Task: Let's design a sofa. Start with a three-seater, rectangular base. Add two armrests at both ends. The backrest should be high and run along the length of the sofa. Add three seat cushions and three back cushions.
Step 499:
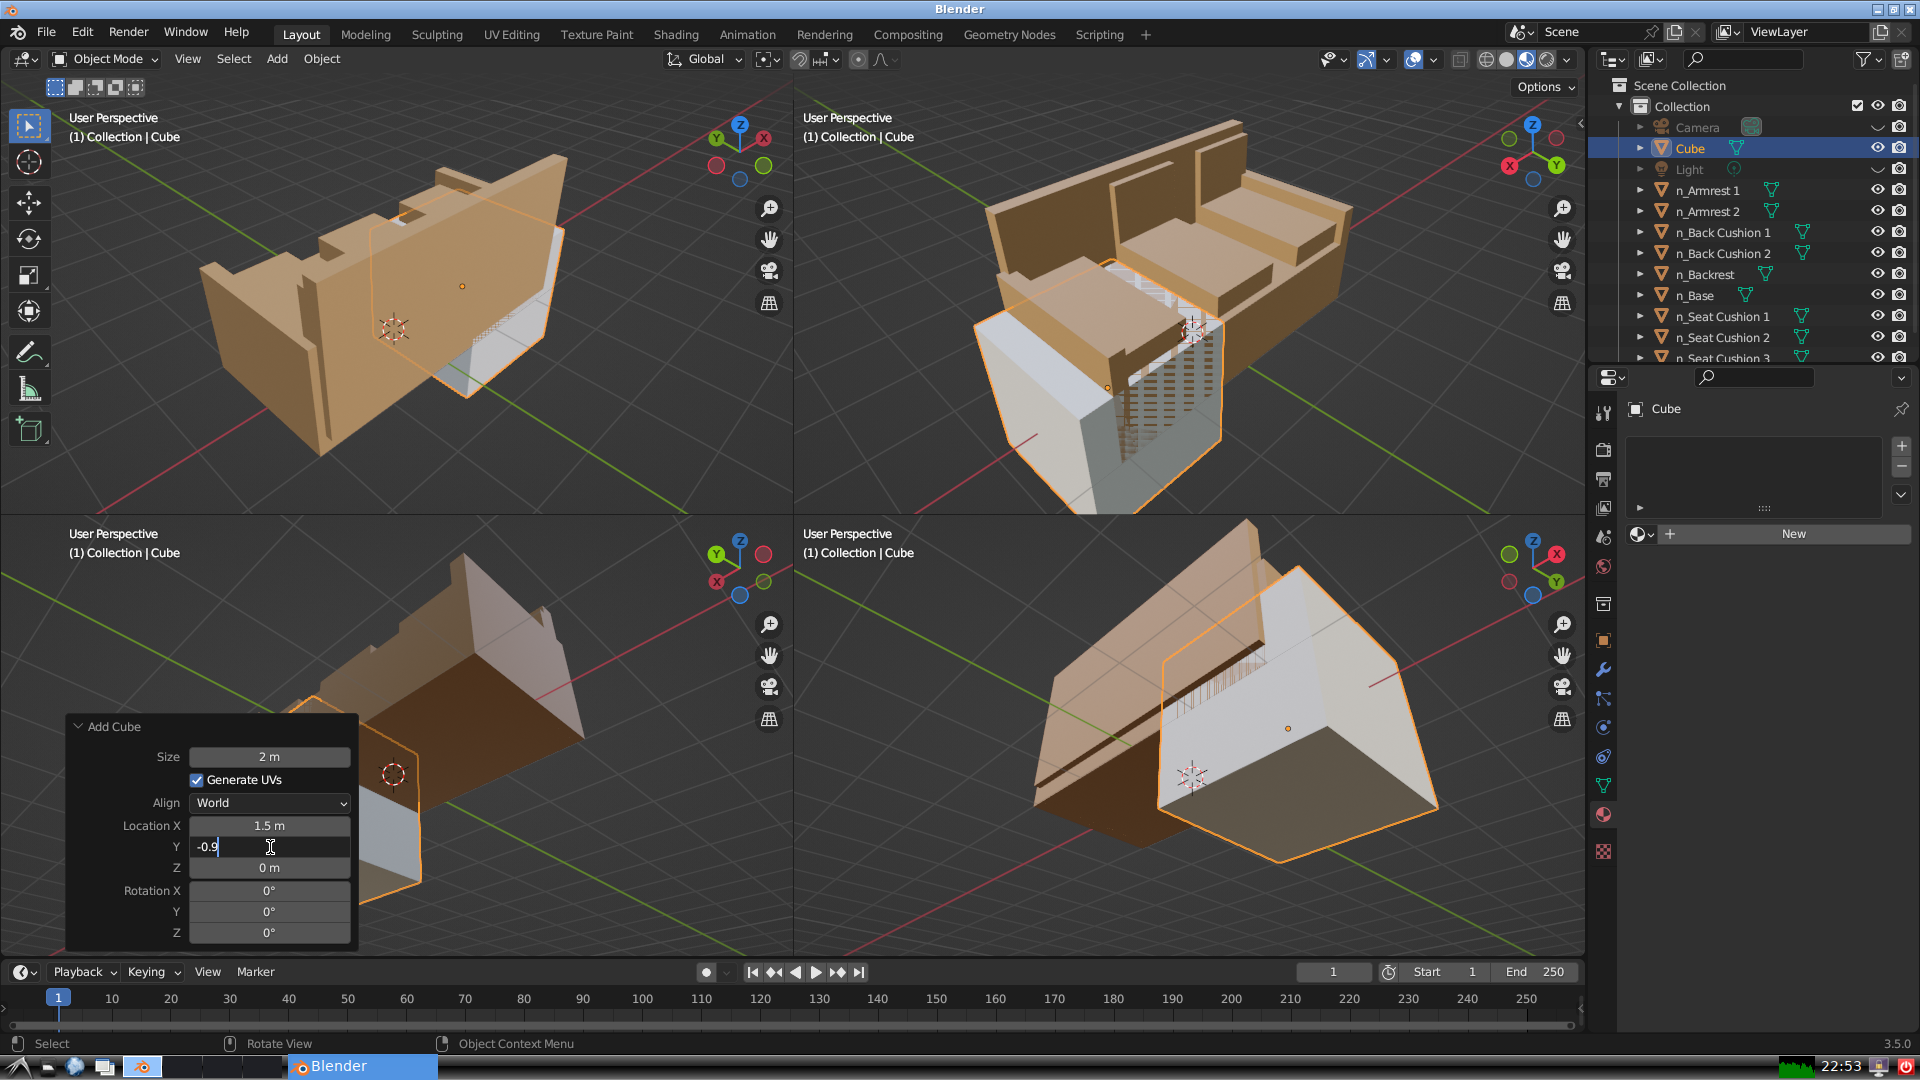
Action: {"key_press": ['Return']}